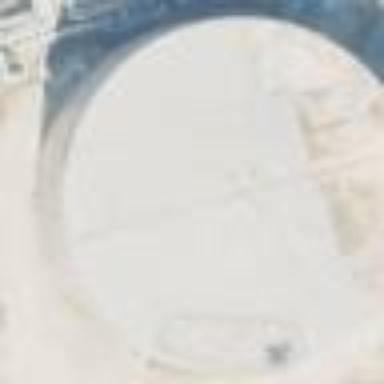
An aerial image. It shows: Storage tank which is man-made.